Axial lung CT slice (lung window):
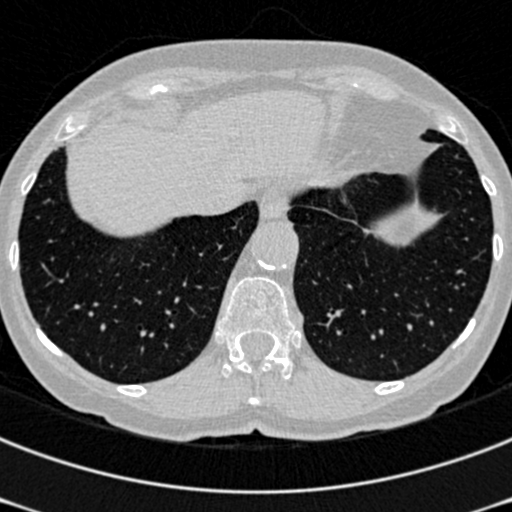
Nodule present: no